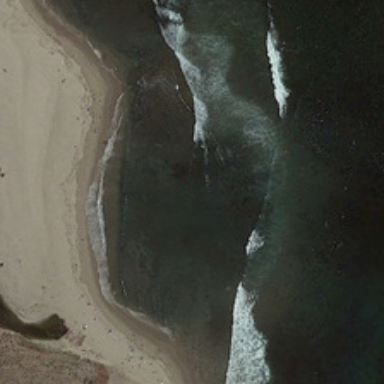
Several white waves in green ocean are near yellow beach .